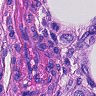
Metastatic tissue present: yes